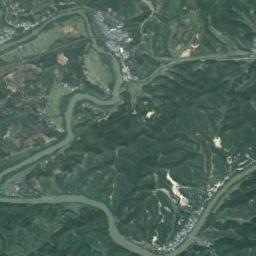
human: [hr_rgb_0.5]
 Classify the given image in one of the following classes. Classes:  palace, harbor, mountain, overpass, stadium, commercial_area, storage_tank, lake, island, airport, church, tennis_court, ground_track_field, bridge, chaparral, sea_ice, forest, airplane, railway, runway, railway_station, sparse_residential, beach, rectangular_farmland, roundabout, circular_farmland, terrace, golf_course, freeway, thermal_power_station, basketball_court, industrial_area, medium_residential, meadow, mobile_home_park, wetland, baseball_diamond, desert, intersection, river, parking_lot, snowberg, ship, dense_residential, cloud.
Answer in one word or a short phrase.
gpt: river